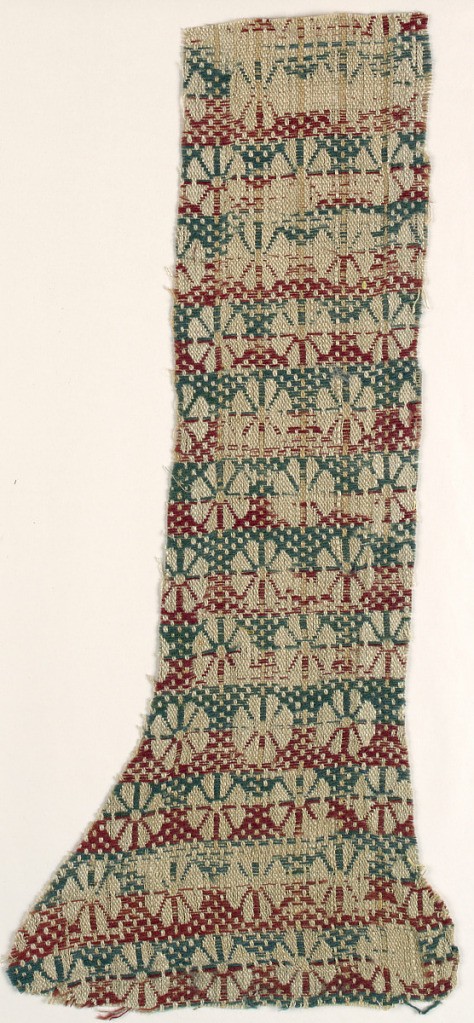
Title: Fragment
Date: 17th century
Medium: linen, wool Technique: supplementary weft in plain weave foundation
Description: red and green wool flowers on a linen background.